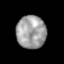
Tissue: prostate
Cell type: T cells
Senescence score: 0.3237
Nuclear area (px): 955
Mean DAPI intensity: 159.148